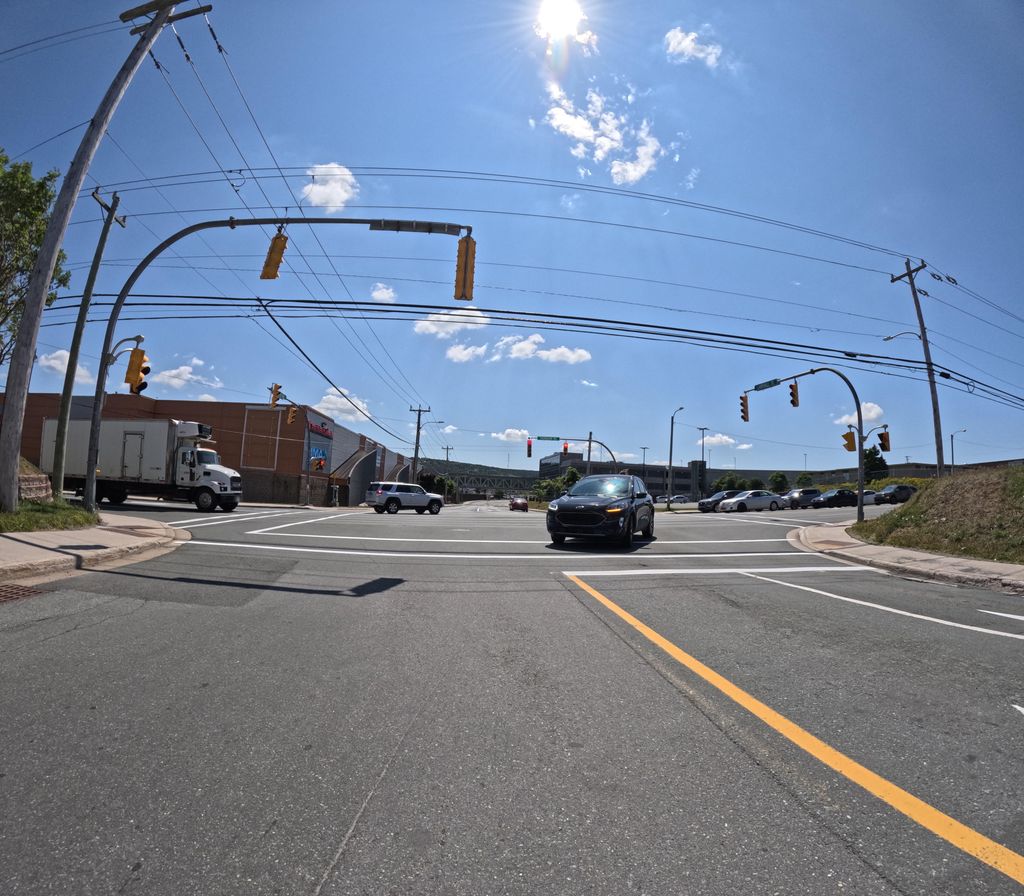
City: st_johns